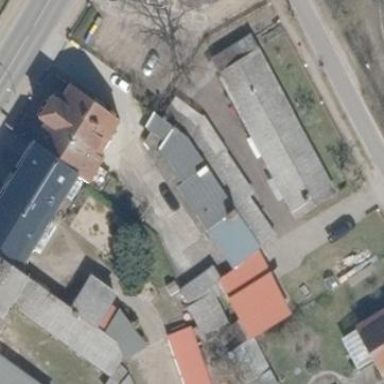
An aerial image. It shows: Group of garages.